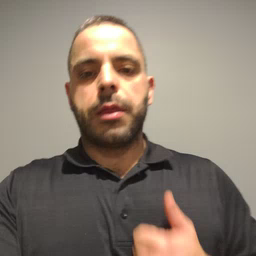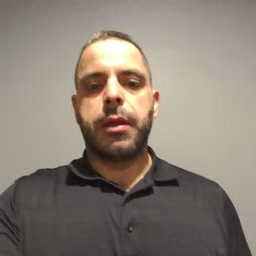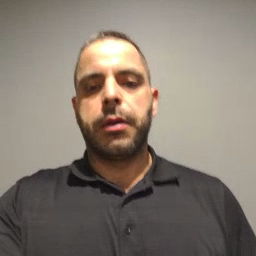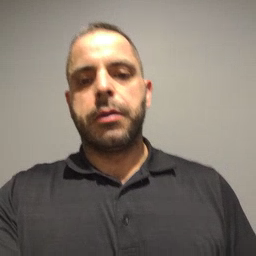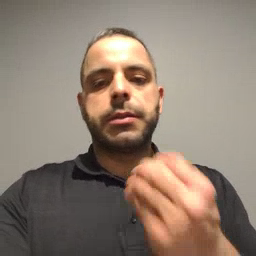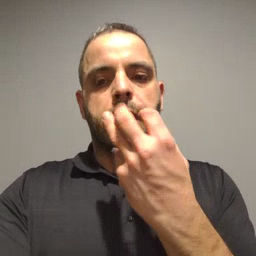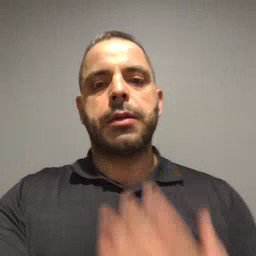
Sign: snack